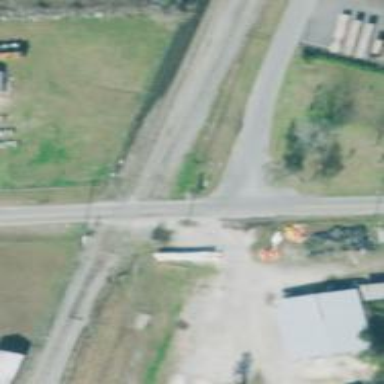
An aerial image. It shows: Level crossing with lights at railway intersection.